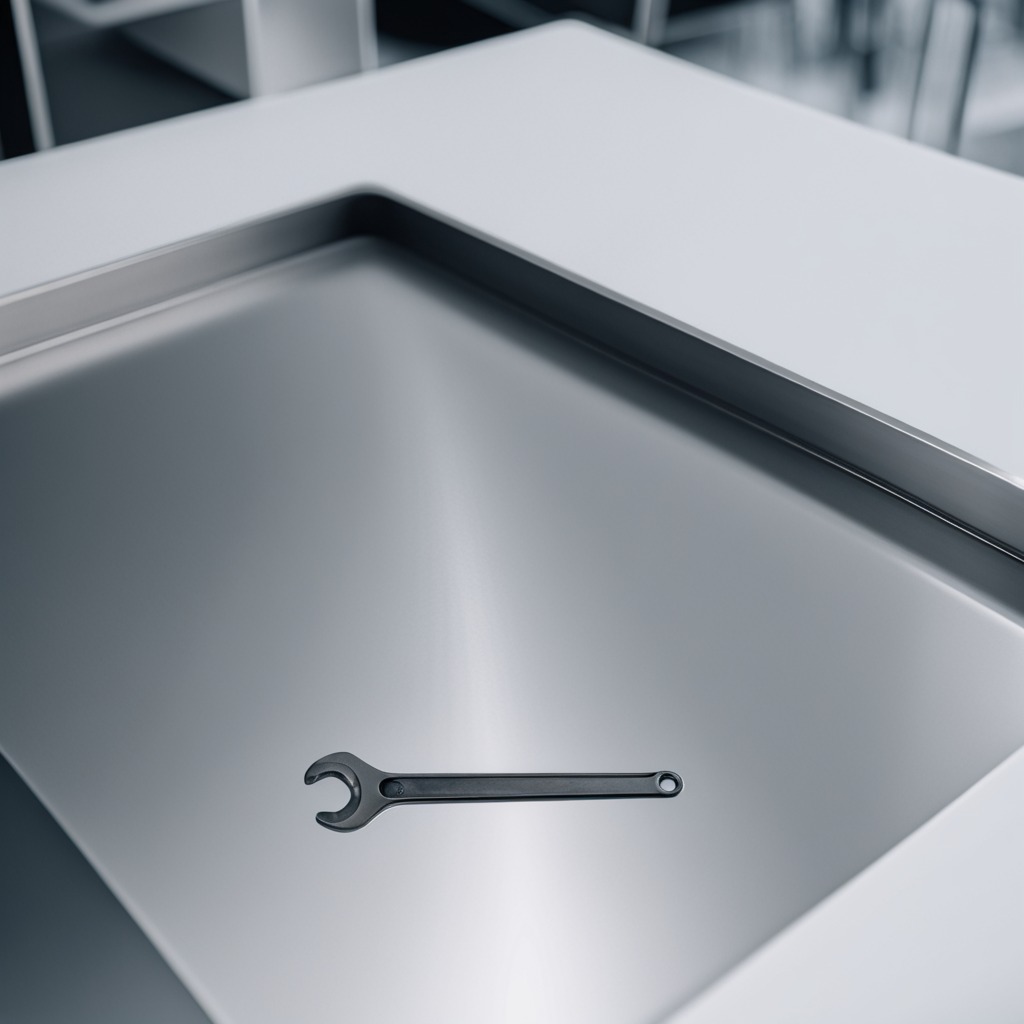
An wrench is lying on the stainless steel table in a high-end prototyping lab.